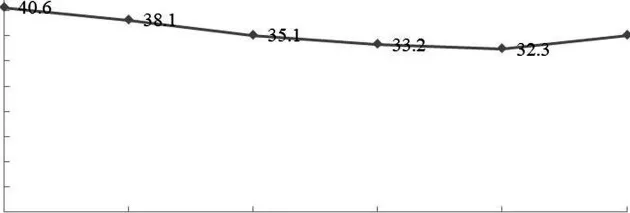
Albumin level.
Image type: electrography (ekg)